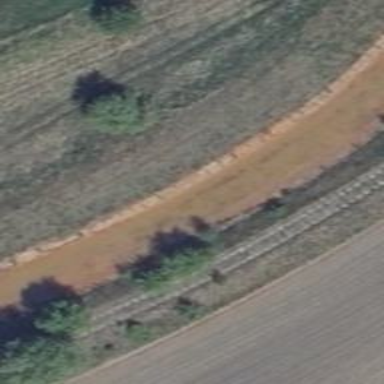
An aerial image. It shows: Grassy track with grade 5 track type.